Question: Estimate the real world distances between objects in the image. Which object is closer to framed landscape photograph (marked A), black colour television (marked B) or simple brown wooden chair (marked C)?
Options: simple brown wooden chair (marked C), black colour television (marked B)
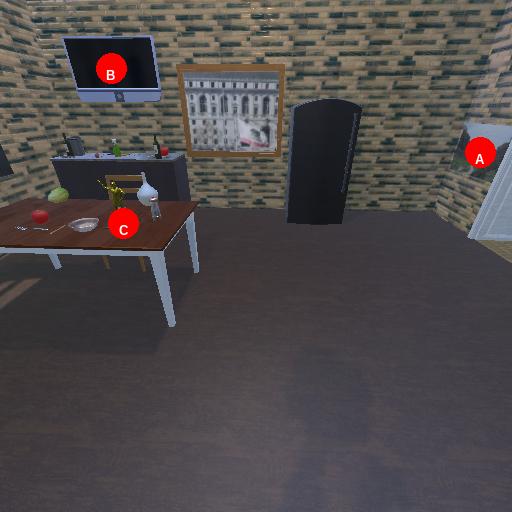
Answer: simple brown wooden chair (marked C)